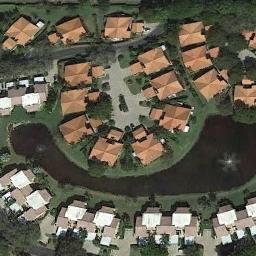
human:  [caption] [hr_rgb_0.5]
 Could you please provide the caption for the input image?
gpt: The houses in the residential area are arranged in an arc .

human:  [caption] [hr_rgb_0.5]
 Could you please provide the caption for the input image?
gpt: The dense residential is on the grass next to the lake and some trees .

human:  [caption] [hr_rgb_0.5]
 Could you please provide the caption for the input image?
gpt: A dense residential area has lots of houses arranged neatly and a lake is surrounded by houses .

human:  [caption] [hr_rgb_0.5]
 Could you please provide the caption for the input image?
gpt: In densely populated areas there are many roads and circularly arranged houses around a lake and trees and a large lawn .

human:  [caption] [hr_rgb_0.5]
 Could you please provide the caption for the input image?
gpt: There are many brown buildings beside the lake on dense residential area .